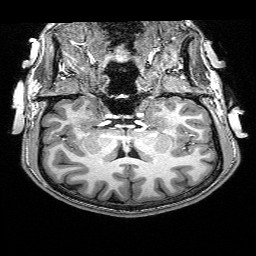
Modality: T1w
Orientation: sagittal